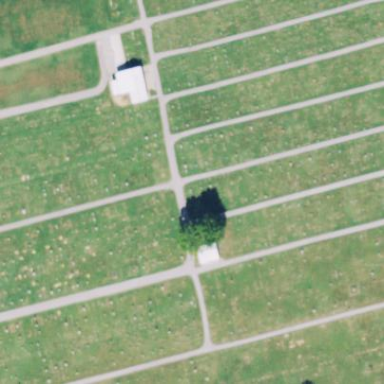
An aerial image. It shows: Cemetery.